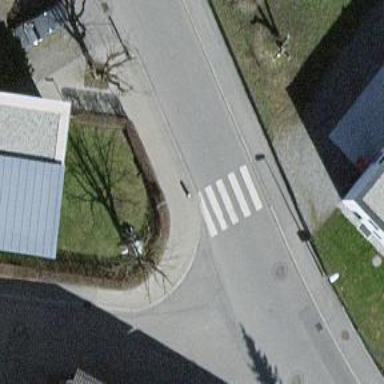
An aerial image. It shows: Uncontrolled zebra crossing with white markings.